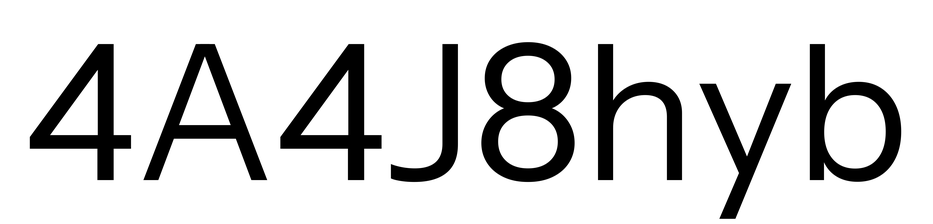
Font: InstrumentSans_Regular